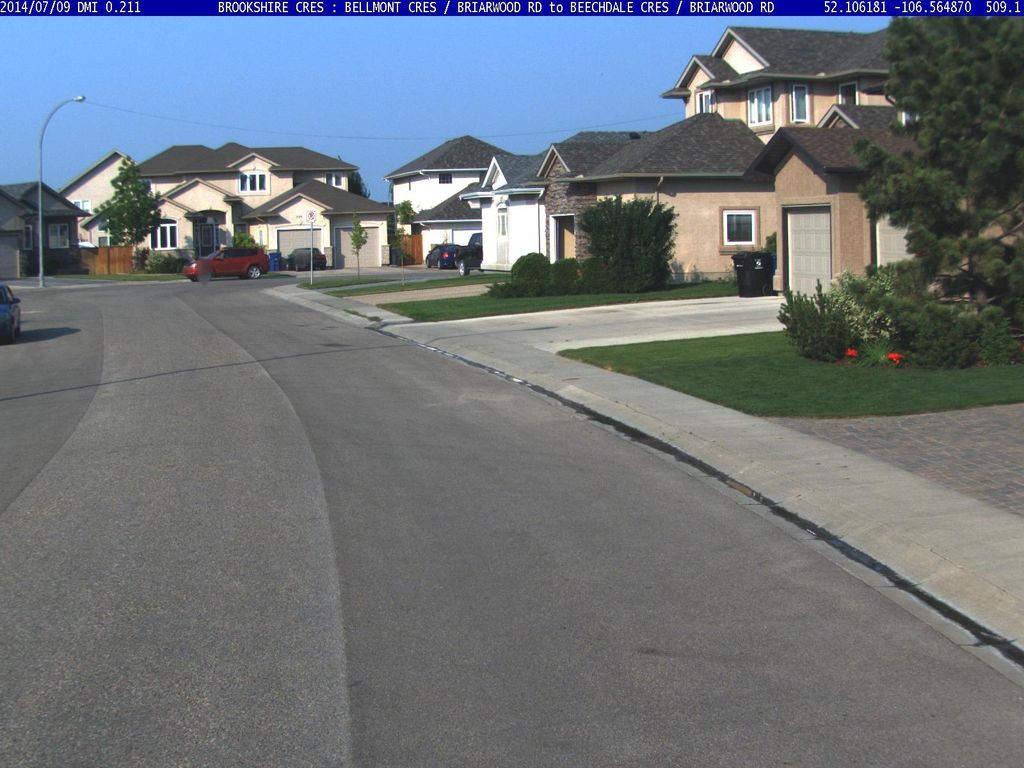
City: saskatoon